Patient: sex M, age 61
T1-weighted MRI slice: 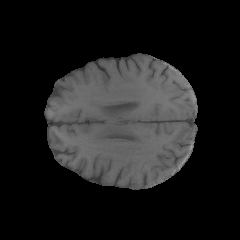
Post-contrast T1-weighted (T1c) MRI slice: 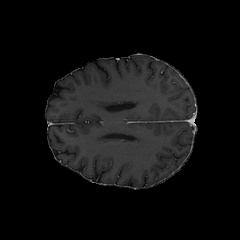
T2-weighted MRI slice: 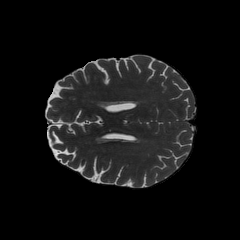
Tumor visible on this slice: no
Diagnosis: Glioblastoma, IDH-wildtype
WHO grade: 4